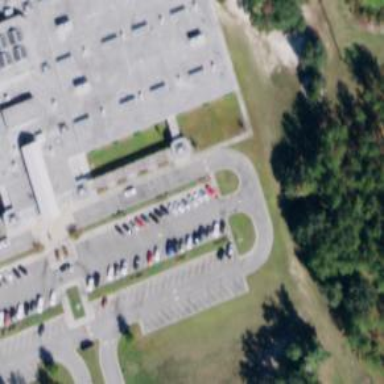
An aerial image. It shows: Parking space is available.